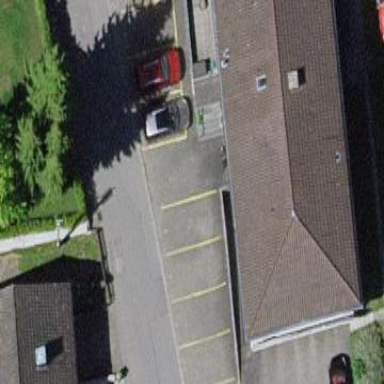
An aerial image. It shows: Street side parking area.